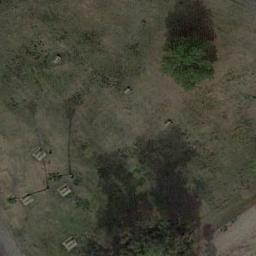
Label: meadow